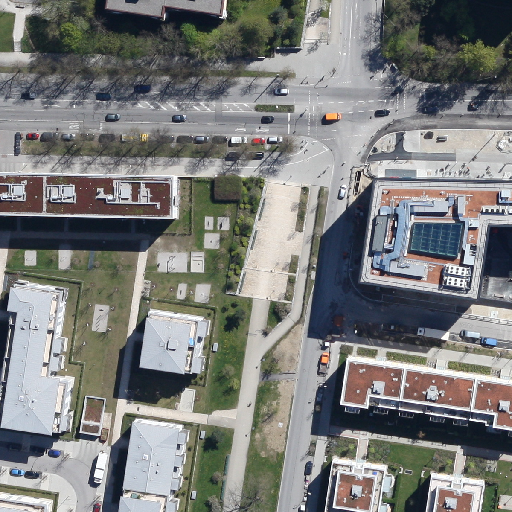
Referring expression: light-duty vehicle in the parking area